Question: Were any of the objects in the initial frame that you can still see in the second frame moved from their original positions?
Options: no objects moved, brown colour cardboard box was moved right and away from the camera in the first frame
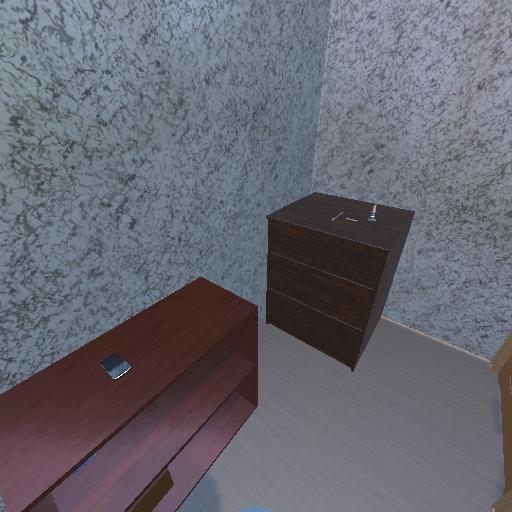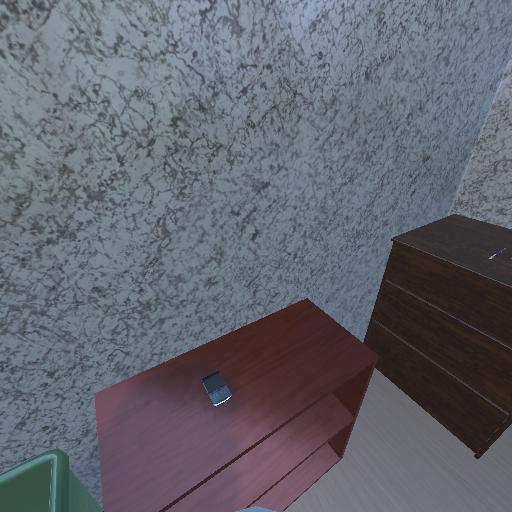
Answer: no objects moved